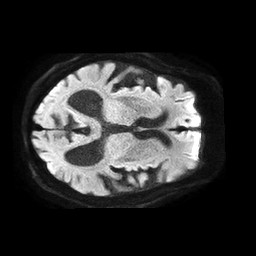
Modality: TRACE
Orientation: axial
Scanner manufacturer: philips
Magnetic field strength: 1.5 T
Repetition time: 4.6 s
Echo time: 0.08941 s